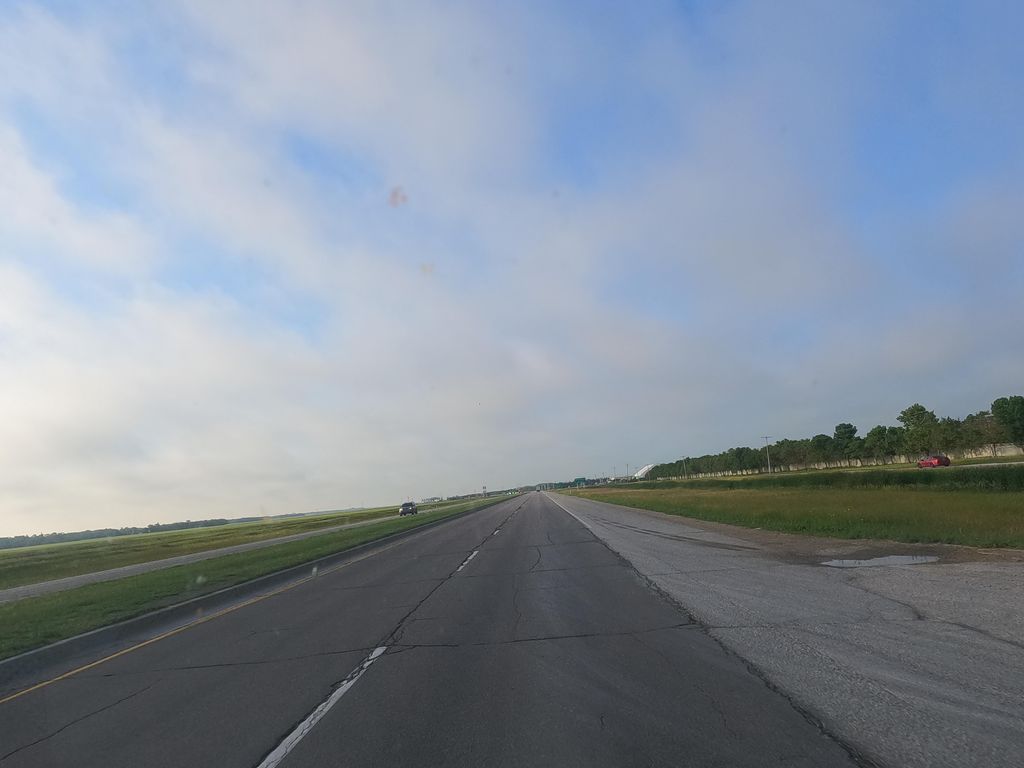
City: winnipeg